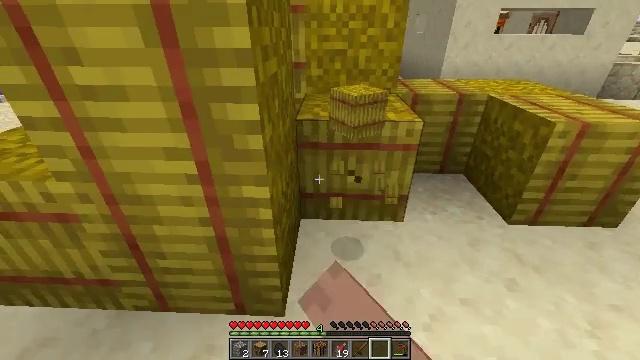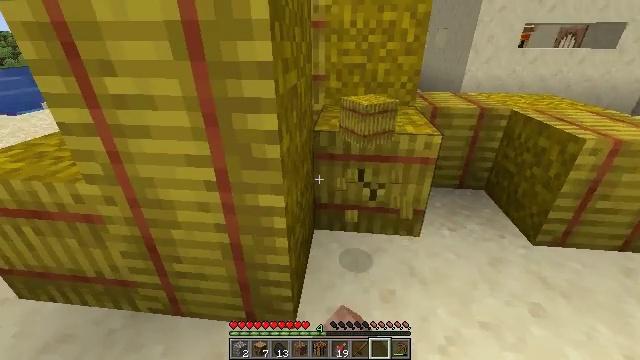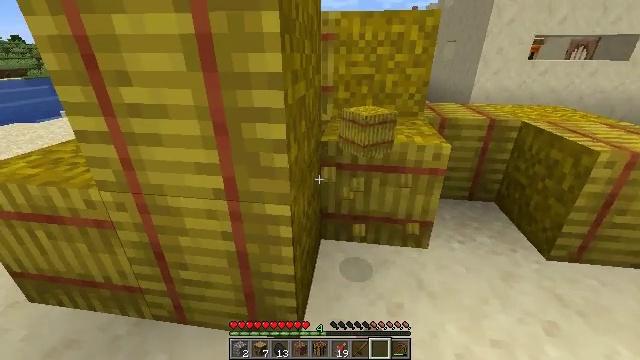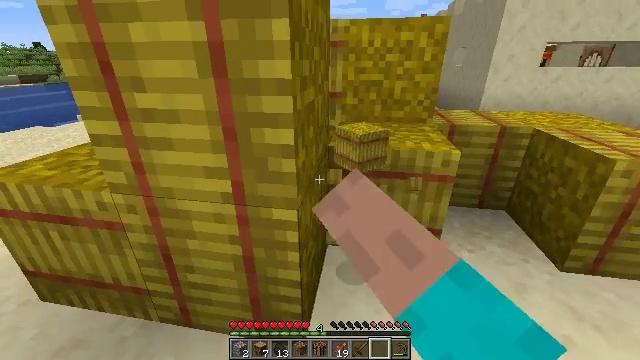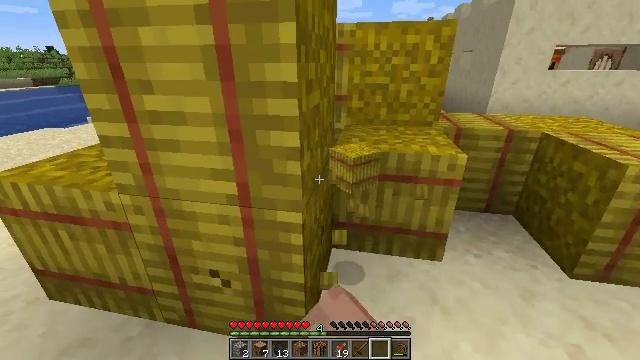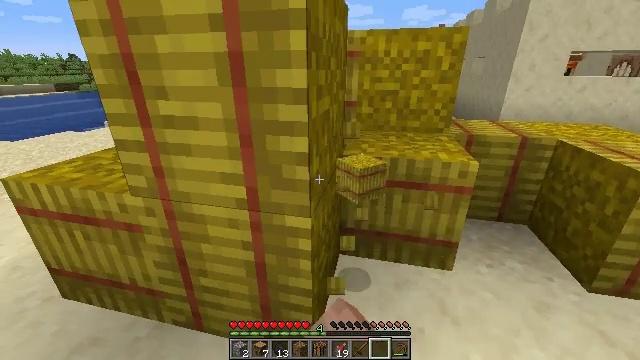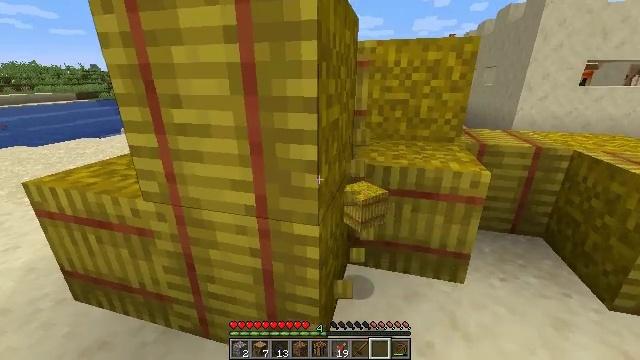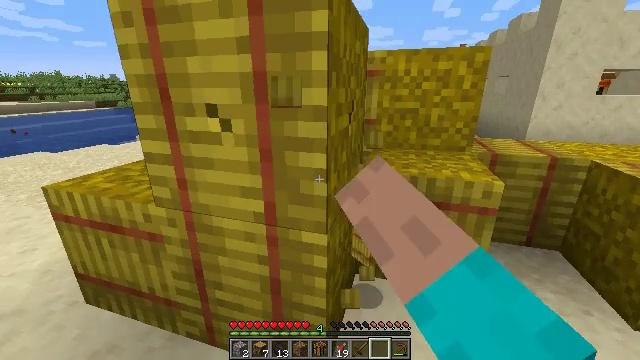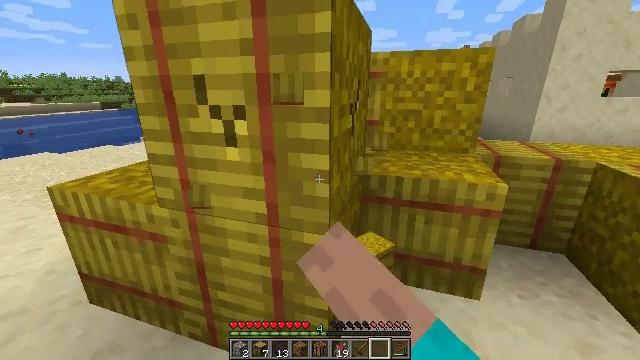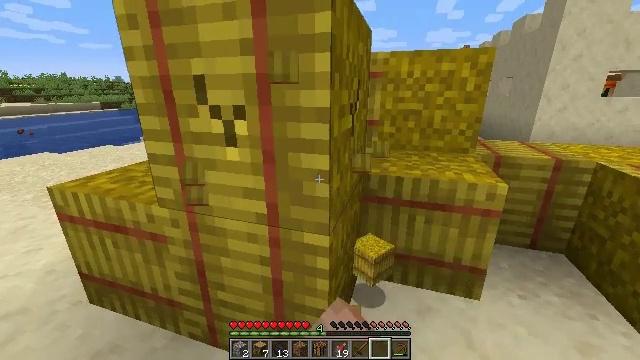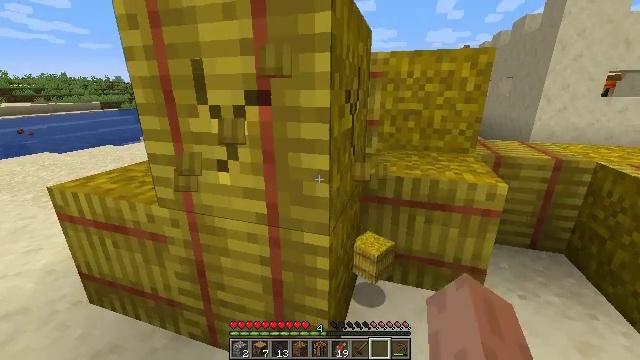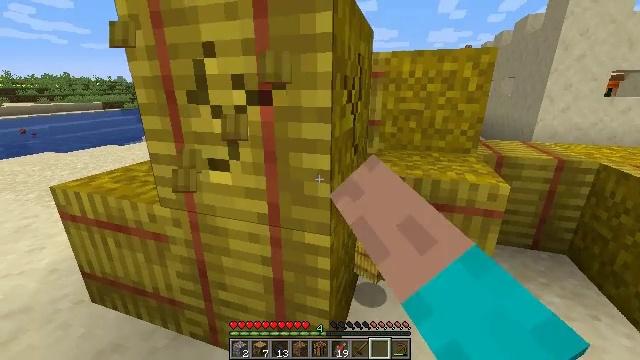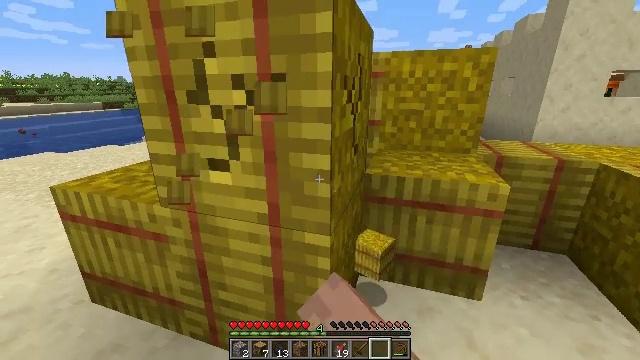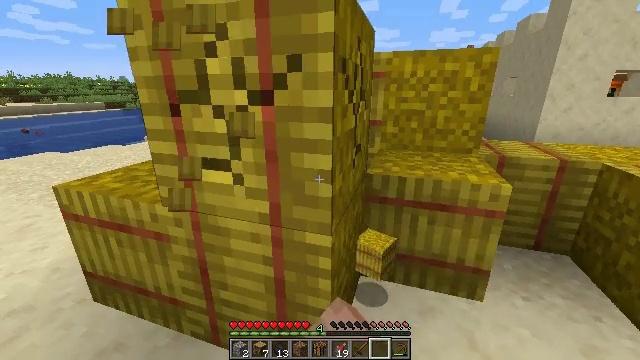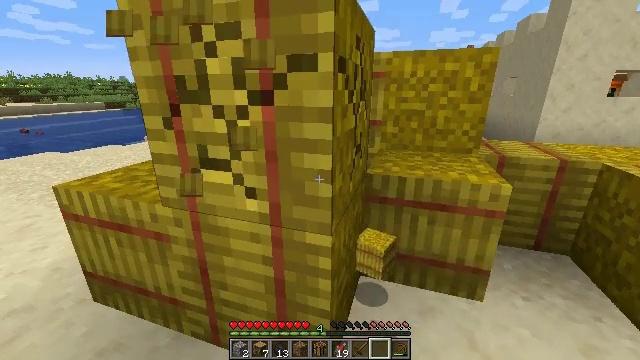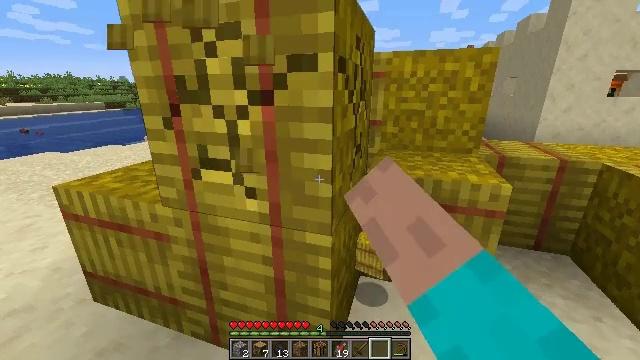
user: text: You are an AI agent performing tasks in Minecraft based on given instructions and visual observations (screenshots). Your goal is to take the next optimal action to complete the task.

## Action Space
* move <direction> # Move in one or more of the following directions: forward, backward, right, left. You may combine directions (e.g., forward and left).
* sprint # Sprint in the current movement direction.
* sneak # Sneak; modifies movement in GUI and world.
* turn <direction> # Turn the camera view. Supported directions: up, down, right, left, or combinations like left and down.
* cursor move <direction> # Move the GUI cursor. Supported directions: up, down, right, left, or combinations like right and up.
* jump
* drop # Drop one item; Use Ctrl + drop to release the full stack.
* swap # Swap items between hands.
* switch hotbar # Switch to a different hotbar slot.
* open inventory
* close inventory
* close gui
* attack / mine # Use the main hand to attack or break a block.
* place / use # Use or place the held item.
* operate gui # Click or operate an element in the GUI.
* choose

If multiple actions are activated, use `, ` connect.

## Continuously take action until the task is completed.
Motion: motion action
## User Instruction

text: Mine a hay block from the field.
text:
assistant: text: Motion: turn left and up, attack / mine
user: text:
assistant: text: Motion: turn left and up, attack / mine
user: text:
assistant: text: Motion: turn left and up, attack / mine
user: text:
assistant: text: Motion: turn left, attack / mine
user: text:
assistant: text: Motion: turn left and up, attack / mine
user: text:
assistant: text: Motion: turn left and up, attack / mine
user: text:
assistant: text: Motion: turn left and up, attack / mine
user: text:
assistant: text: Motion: attack / mine
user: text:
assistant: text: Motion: attack / mine
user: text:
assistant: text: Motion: attack / mine
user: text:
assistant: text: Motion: attack / mine
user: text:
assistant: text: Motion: attack / mine
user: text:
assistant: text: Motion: attack / mine
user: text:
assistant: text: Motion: attack / mine
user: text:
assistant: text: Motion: attack / mine
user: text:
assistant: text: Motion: attack / mine
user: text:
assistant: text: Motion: attack / mine
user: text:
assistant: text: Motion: attack / mine
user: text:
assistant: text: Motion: attack / mine
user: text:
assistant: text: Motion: attack / mine
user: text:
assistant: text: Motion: attack / mine
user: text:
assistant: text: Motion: attack / mine
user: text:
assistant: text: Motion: attack / mine
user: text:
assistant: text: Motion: attack / mine
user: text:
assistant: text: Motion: turn left, attack / mine
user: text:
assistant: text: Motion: turn left and down, attack / mine
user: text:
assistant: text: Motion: turn left and down, attack / mine
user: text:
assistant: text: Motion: turn left and down, attack / mine
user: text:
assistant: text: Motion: turn left and down, attack / mine
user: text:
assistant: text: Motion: attack / mine